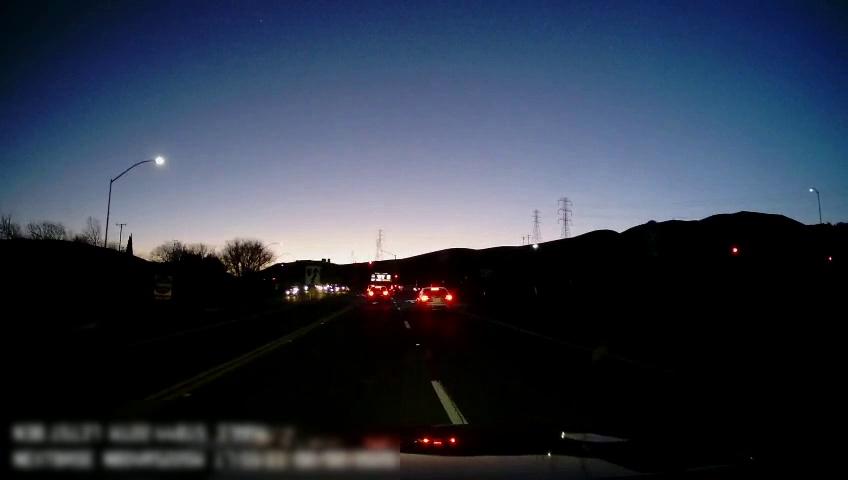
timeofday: Dusk/Dawn/Twilight
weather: Other
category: Drivable Space
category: Vehicles | Car
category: Vehicles | SUV
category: Vehicles | SUV
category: Vehicles | Car
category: Lanes | Current Lane
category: Lanes | Opposite Lane
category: Lanes | Current Lane
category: Lanes | Alternate Lane
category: Traffic | Signs
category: Traffic | Signs